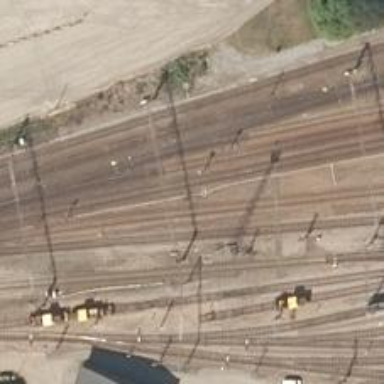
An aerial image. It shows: Continuous rail railway with electrified contact line.